Question: According to the <URL>, one could wrap 'dt + dd' pairs into a 'div', which would allow me to trivially solve my problem using either 'float' and 'clear', flexbox or even CSS grid.
There are also alternatives like <URL> that wraps each group of 2 'dt + dd' pairs into separate 'ul' tags. This also works, even though it's not 100% semantically accurate.
Now what I am really trying to do is to find a solution for the problem using CSS grid, without resorting to any of the above techniques.
---
I have the following structure in my HTML:
'''
dl
dt
dd
dt
dd
dt
dd
dt
dd
...
'''
I want to display them grouped in 2 columns and 2 rows like this:
'''
dt dt
dd dd
dt dt
dd dd
.. ..
'''
I managed to find a solution for the case when I have 4 pairs and want to display them in a 2x2 grid:
'''
body {
font-family: sans-serif;
}
dl {
display: grid;
grid-gap: 0 1rem;
grid-template-columns: [col] 1fr [col] 1fr [col];
grid-template-rows: repeat(auto-fill, 1fr);
text-align: center;
}
dt {
padding: 0.25rem 1rem;
background: lightcoral;
}
dt:nth-of-type(2n + 1) {
counter-increment: left;
grid-column: col 1 / span 1;
}
dt:nth-of-type(2n) {
counter-increment: right;
grid-column: col 2 / span 1;
}
/* Comment out the following 2 selectors to see the "automatic behavior */
dt:nth-of-type(2) {
grid-row: 1;
}
dt:nth-of-type(4) {
grid-row: 3;
}
/* /Comment out */
dd {
margin: 0 0 1rem;
padding: 0.25rem 1rem;
background: lightcyan;
}
dd:nth-last-of-type(-n + 2) {
margin-bottom: 0;
}
dd:nth-of-type(2n + 1) {
grid-column: col 1 / span 1;
}
dd:nth-of-type(2n) {
grid-column: col 2 / span 1;
}
'''
'''
<!DOCTYPE html>
<html>
<head>
<title>Parcel Sandbox</title>
<meta charset="UTF-8" />
<link rel="stylesheet" type="text/css" href="src/styles.css" />
</head>
<body>
<div id="app">
<dl>
<dt>Item 1</dt>
<dd>Nunc ut quam at sem vehicula hendrerit sed vitae risus</dd>
<dt>Item 2</dt>
<dd>
uisque a maximus mauris. Quisque metus quam, auctor ac porttitor.
</dd>
<dt>Item 3</dt>
<dd>
Aliquam varius est ac lectus malesuada, a sagittis arcu laoreet.
</dd>
<dt>Item 4</dt>
<dd>Etiam et sapien at mi ultrices maximus vitae vel arcu.</dd>
</dl>
</div>
</body>
</html>
'''
However, that only works because I'm manually defining the row in which specific 'dt' elements should sit on:
'''
dt:nth-of-type(2) {
grid-row: 1;
}
dt:nth-of-type(4) {
grid-row: 3;
}
'''
Without this I would get:

The row placement for the items on the right is off by 1.
Is there a way to "shift" the value of 'grid-row' by '-1' in a general fashion?
I also tried to pair 'grid-row' value with 'counter', but it looks like this is unsupported.
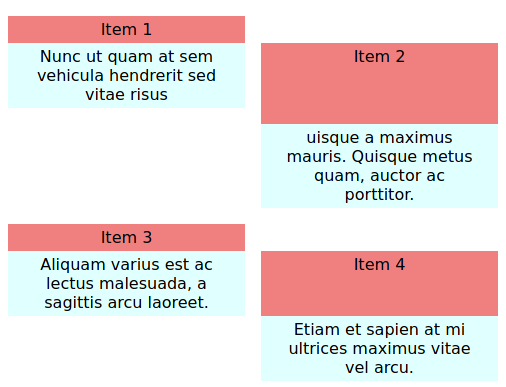
Answer: This is the purpose of 'grid-auto-flow: dense'
> If specified, the auto-placement algorithm uses a "dense" packing algorithm, which attempts earlier in the grid if smaller items come up later. This may cause items to appear out-of-order, when doing so would fill in holes left by larger items. <URL>
I have also simplified the code a litte:
'''
body {
font-family: sans-serif;
}
dl {
display: grid;
grid-gap: 0 1rem;
grid-template-columns: 1fr 1fr;
text-align: center;
grid-auto-flow: dense;
}
dt {
padding: 0.25rem 1rem;
background: lightcoral;
}
dl > :nth-of-type(2n + 1) {
grid-column: 1;
}
dl > :nth-of-type(2n) {
grid-column: 2;
}
dd {
margin: 0 0 1rem;
padding: 0.25rem 1rem;
background: lightcyan;
}
dd:nth-last-of-type(-n + 2) {
margin-bottom: 0;
}
'''
'''
<div id="app">
<dl>
<dt>Item 1</dt>
<dd>Nunc ut quam at sem vehicula hendrerit sed vitae risus</dd>
<dt>Item 2</dt>
<dd>
uisque a maximus mauris. Quisque metus quam, auctor ac porttitor.
</dd>
<dt>Item 3</dt>
<dd>
Aliquam varius est ac lectus malesuada, a sagittis arcu laoreet.
</dd>
<dt>Item 4</dt>
<dd>Etiam et sapien at mi ultrices maximus vitae vel arcu.</dd>
</dl>
</div>
'''